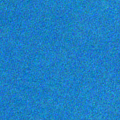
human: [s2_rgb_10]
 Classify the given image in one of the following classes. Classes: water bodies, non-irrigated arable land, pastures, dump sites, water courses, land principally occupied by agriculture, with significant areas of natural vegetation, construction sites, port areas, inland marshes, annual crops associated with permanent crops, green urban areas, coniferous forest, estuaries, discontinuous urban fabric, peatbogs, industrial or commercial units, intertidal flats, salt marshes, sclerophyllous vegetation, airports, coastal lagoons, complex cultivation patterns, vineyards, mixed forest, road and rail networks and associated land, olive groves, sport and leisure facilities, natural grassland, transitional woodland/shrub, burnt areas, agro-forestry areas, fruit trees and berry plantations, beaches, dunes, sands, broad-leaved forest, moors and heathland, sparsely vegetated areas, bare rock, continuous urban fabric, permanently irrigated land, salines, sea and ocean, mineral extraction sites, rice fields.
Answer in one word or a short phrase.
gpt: sea and ocean